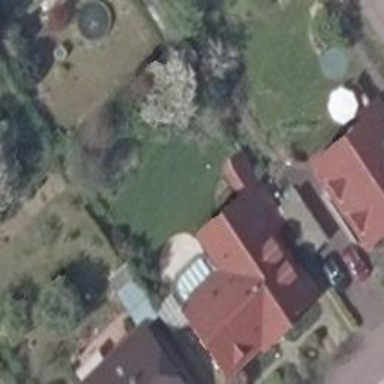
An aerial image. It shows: Simple house.